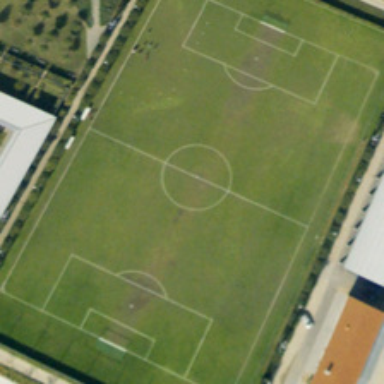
A football field is near some green trees and a building .